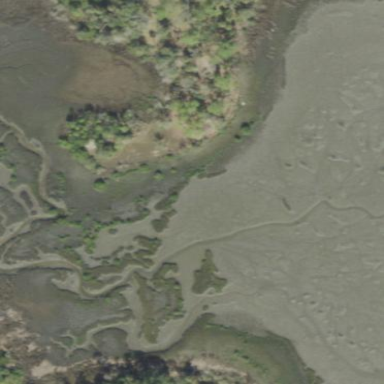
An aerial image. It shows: Saltmarsh wetland area.